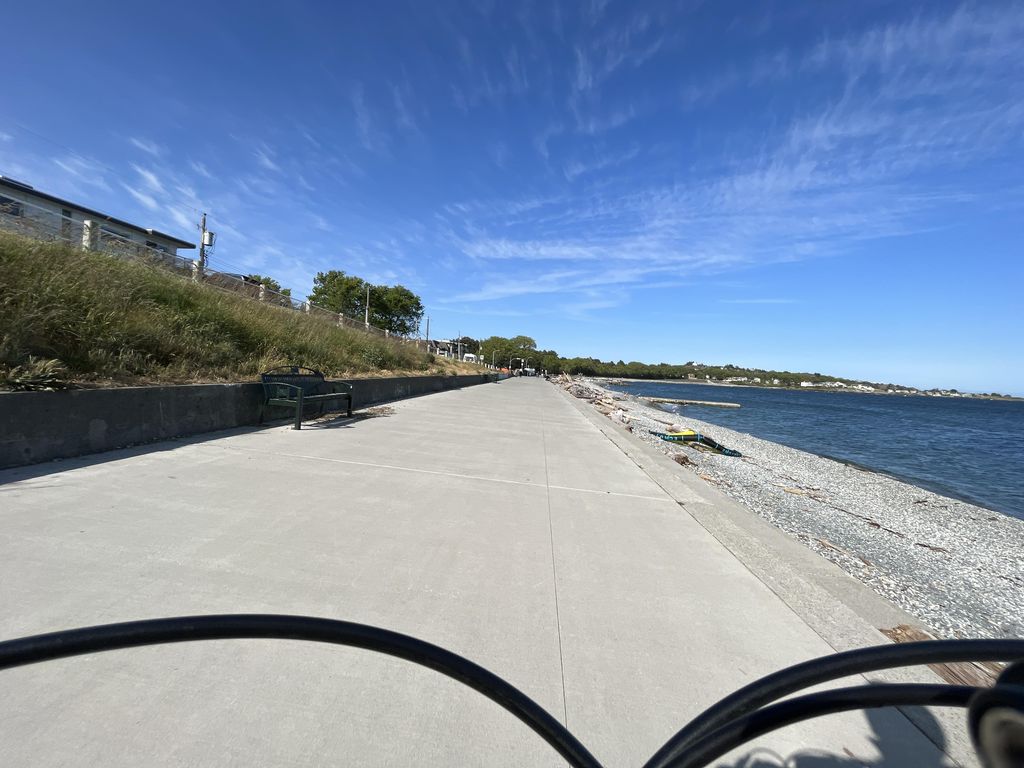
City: victoria